Aerial crown-view tile of a tropical tree (Barro Colorado Island, Panama), acquired 20250818:
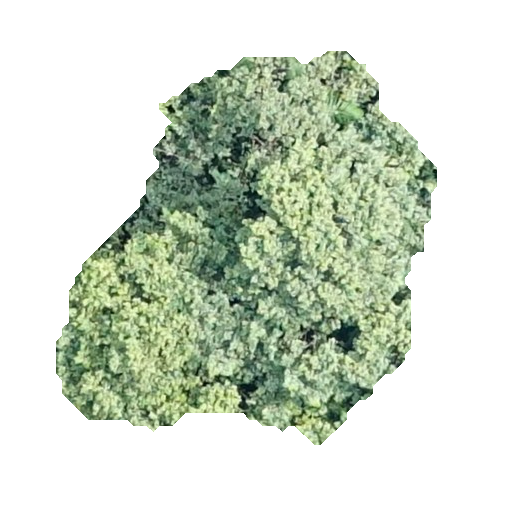
Species: Luehea seemannii
GBIF accepted scientific name: Luehea seemannii
Crown area: 148.328 m²